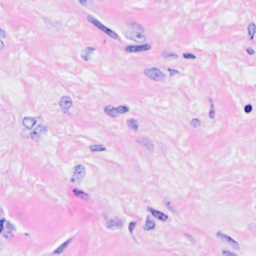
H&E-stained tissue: Breast